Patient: sex M, age 48
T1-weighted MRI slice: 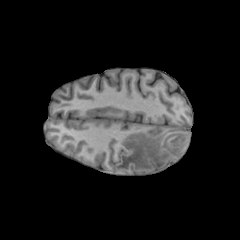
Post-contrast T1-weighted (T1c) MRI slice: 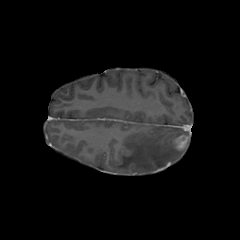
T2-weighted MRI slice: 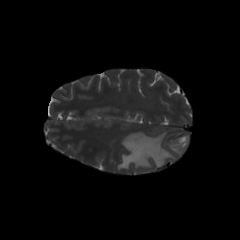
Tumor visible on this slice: yes
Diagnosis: Glioblastoma, IDH-wildtype
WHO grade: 4